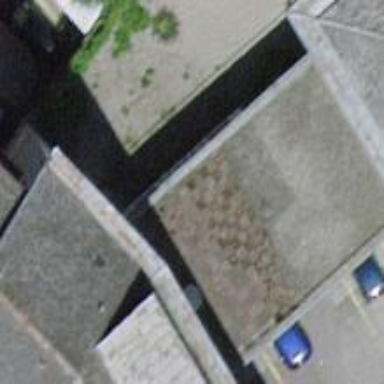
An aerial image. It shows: Group of garages.